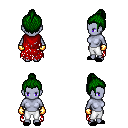
a pixel art fantasy rpg character, female body template, dark elf, purple skin, red tattered cape, white pants, green short topknot hairstyle, gold gloves, black slippers, four views (front, back, left, right), 2x2 character sprite sheet, small pixel art, hard edges, no anti-aliasing